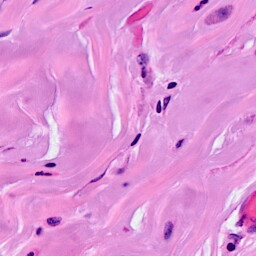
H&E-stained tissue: Breast